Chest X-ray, PA view. Patient: 47 years old, sex F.
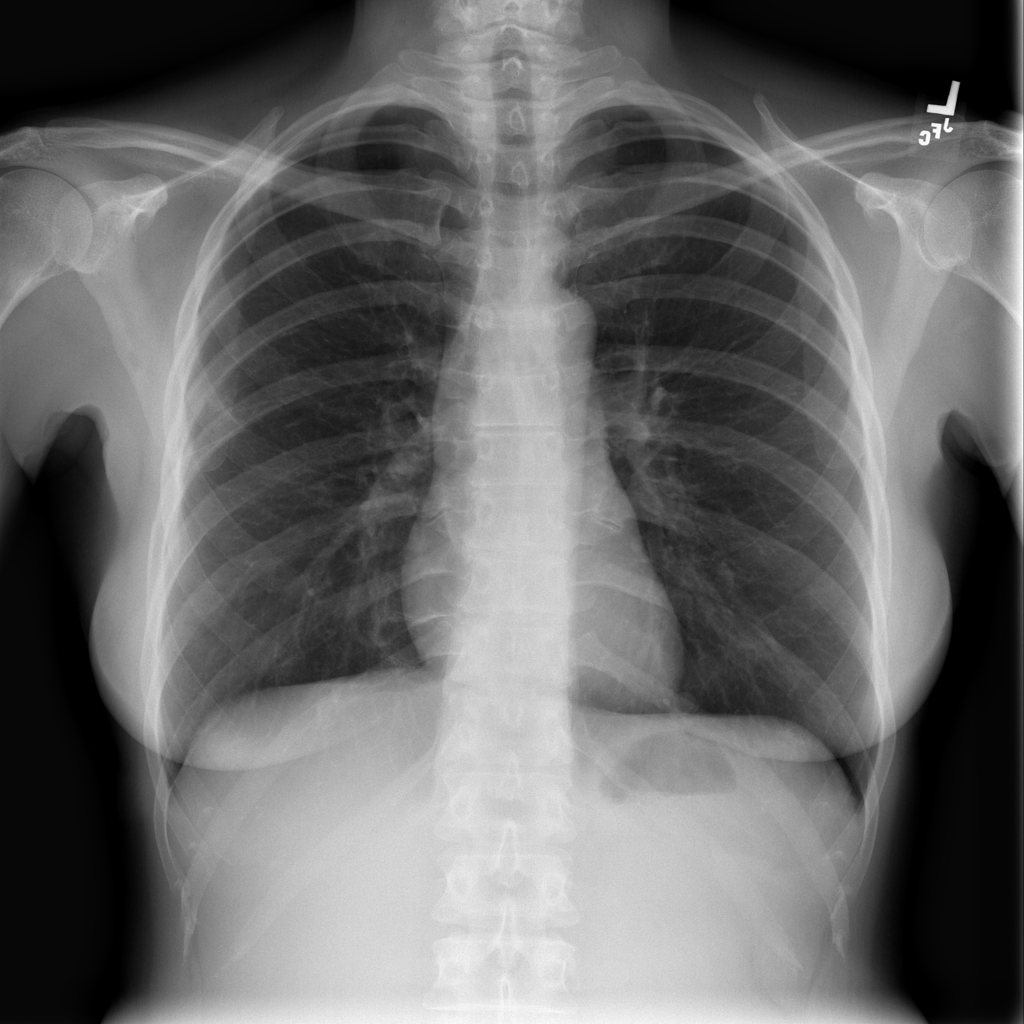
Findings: No Finding